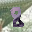
Label: 8